Field crop: tomato
Growth stage: 1
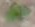
Species: solanum